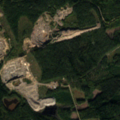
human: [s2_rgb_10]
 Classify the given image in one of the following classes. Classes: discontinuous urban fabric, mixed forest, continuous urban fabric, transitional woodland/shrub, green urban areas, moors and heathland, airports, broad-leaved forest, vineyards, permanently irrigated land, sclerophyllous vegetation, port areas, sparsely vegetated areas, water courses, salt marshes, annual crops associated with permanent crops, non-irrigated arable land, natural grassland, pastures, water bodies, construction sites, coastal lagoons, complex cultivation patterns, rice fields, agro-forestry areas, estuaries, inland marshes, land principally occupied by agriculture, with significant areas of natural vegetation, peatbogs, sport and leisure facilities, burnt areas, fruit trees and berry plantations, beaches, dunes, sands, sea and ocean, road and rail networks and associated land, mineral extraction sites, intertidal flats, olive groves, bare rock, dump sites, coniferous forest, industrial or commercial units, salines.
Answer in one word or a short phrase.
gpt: mineral extraction sites, coniferous forest, mixed forest